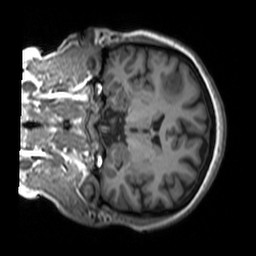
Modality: T1w
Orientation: coronal
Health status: ill
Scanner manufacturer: siemens
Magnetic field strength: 3 T
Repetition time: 1.7 s
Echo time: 0.00253 s